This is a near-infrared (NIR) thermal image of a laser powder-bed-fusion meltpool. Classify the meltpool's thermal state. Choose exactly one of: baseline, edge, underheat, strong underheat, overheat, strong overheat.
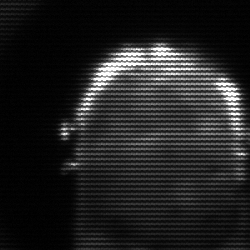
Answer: baseline